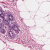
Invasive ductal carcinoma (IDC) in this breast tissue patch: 0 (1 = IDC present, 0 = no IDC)